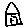
Label: house